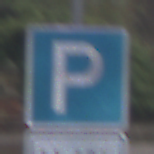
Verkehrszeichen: Parken
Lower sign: ZeitangabenOhneBeschraenkungAufWochentage1
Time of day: Midday
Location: Outdoor (Urban)
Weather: Overcast
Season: NotSpecified
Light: Natural